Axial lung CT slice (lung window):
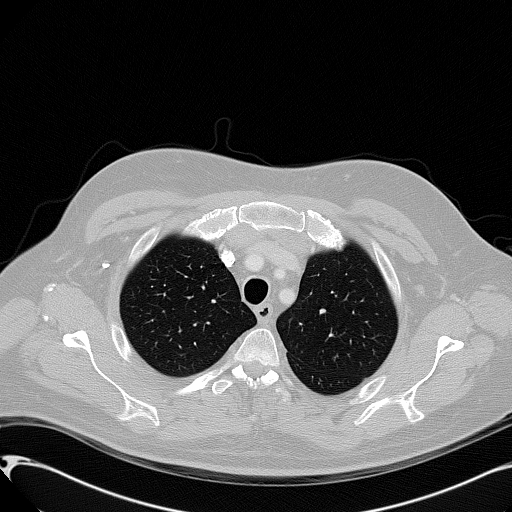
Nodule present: no